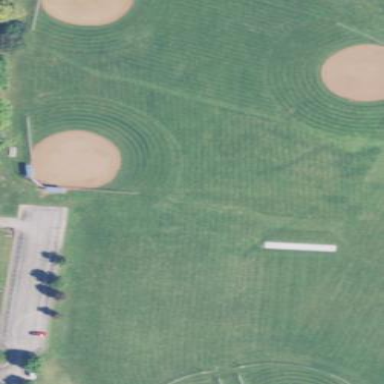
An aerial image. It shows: Baseball pitch for leisure and sports activities.